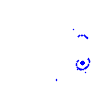
Particle: electron